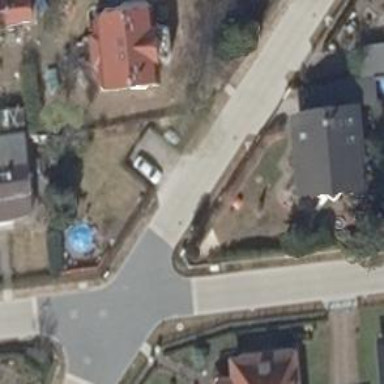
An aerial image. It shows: Table-style traffic calming feature.